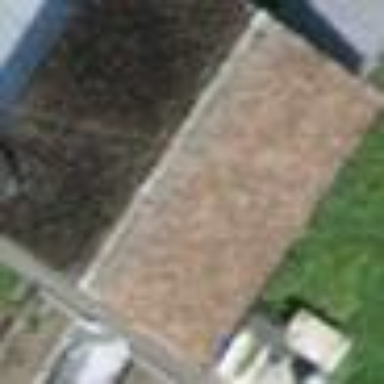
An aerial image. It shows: Building with tile roof.